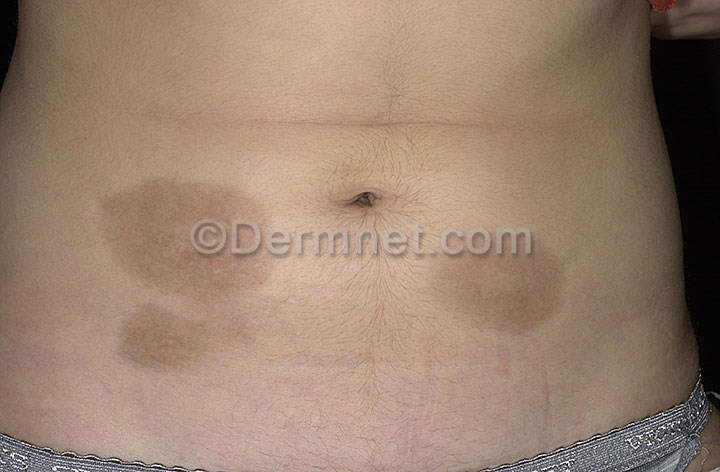
Disease: Lupus and other Connective Tissue diseases